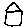
Label: house